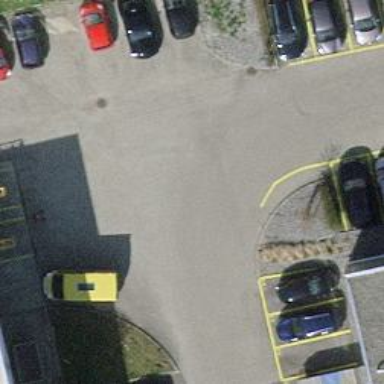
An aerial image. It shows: Parking aisle designated as service road.